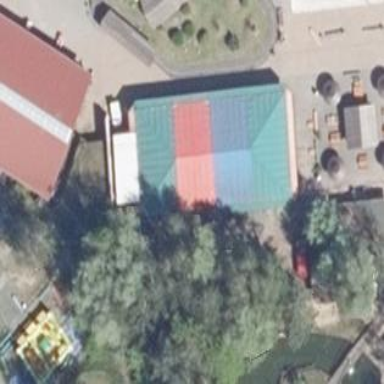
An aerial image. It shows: Commercial building known as tourism attraction featuring bumper cars.